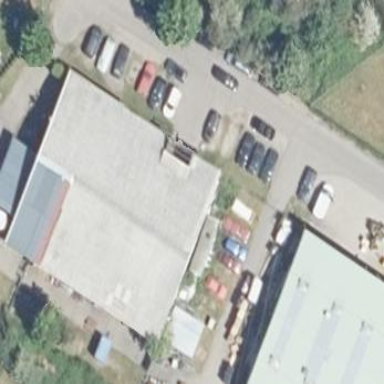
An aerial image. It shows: Parking area.